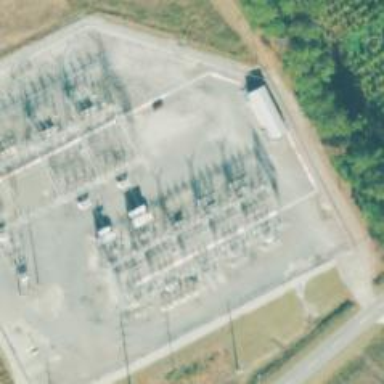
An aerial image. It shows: Distribution level power substation surrounded by fence.